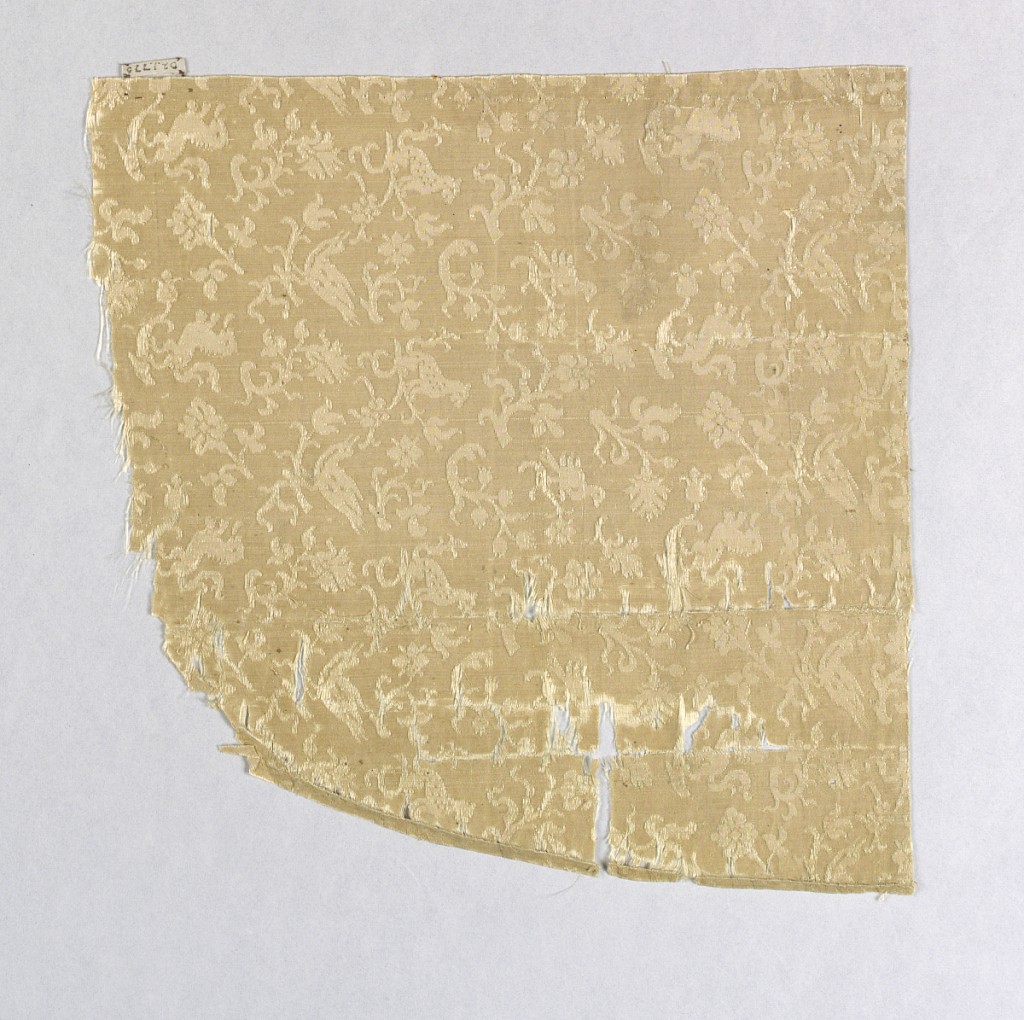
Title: Fragment
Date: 17th century
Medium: silk Technique: 4&1 satin damask
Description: Birds and animals in white silk damask